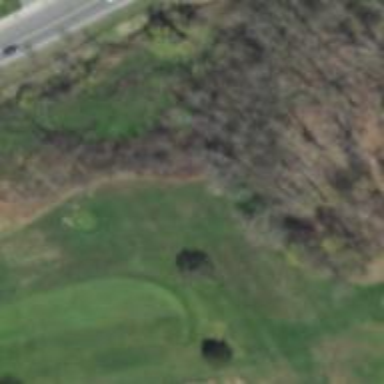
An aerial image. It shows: Golf tee on grassy land.